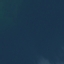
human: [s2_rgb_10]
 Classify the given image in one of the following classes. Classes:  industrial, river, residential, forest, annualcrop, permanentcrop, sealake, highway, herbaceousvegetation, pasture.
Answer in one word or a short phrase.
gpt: SeaLake